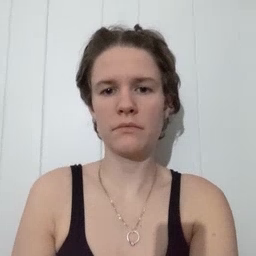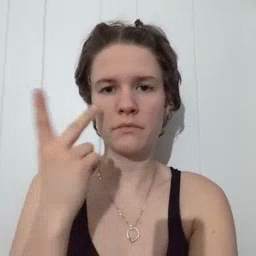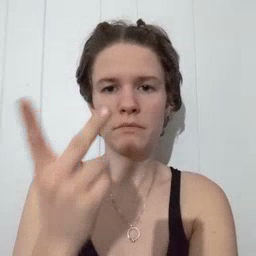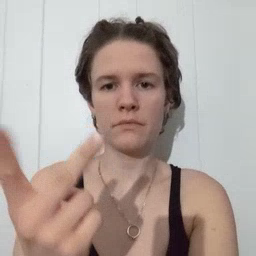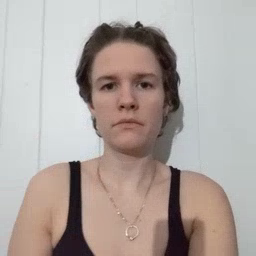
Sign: see